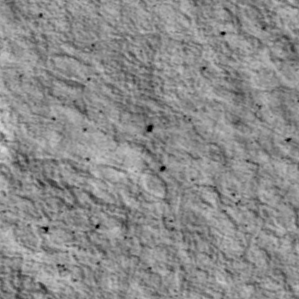
Label: non_frost